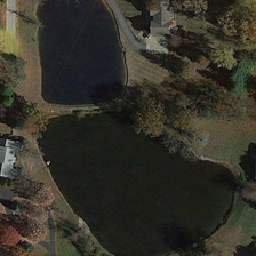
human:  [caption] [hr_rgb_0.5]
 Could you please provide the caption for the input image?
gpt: There are many green trees and some buildings around two irregular ponds.

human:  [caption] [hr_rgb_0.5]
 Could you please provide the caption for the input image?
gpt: There are many small black fish in the pond.

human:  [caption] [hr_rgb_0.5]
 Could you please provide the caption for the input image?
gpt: the pond is surrounded by light green lawns and vegetation .

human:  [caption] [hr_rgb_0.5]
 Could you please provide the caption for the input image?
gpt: There are many green trees and several buildings around the two irregular ponds.

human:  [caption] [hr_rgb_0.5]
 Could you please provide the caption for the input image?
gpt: Many small black fish are in the pond.